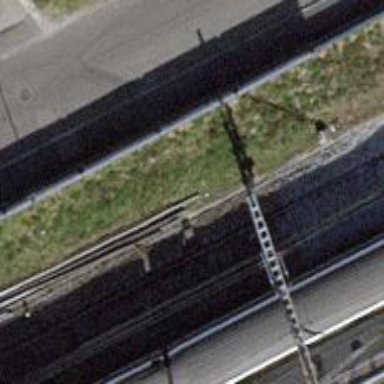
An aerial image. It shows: Railway switch.